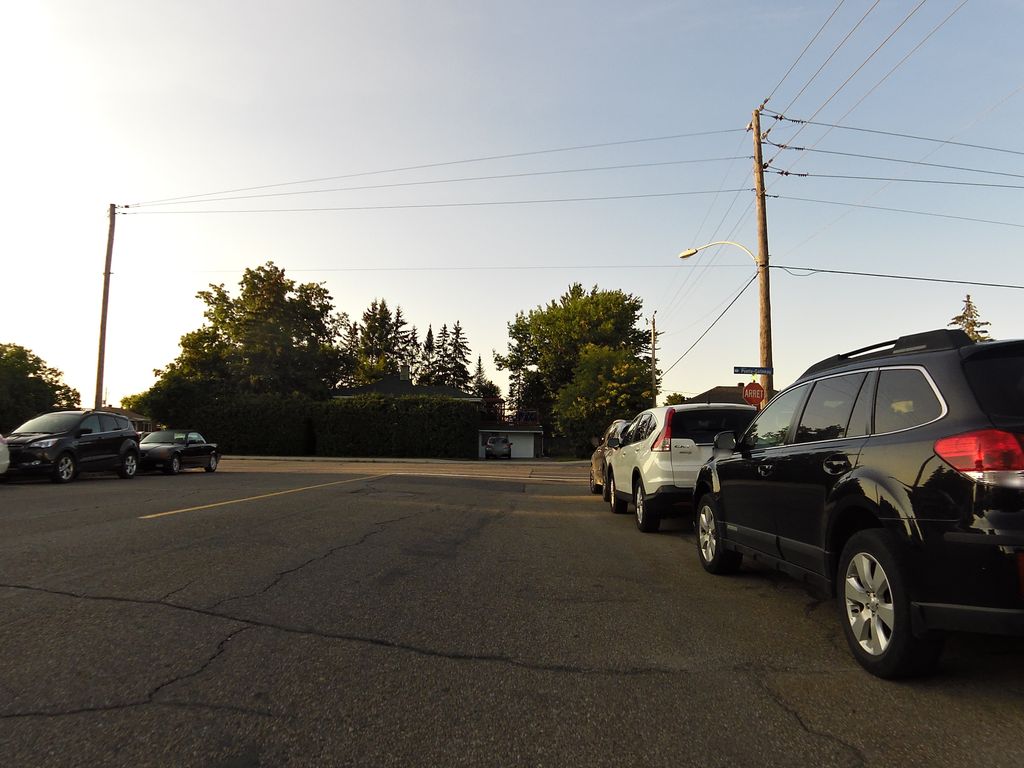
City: ottawa-gatineau